Question: Count the number of objects in the diagram.
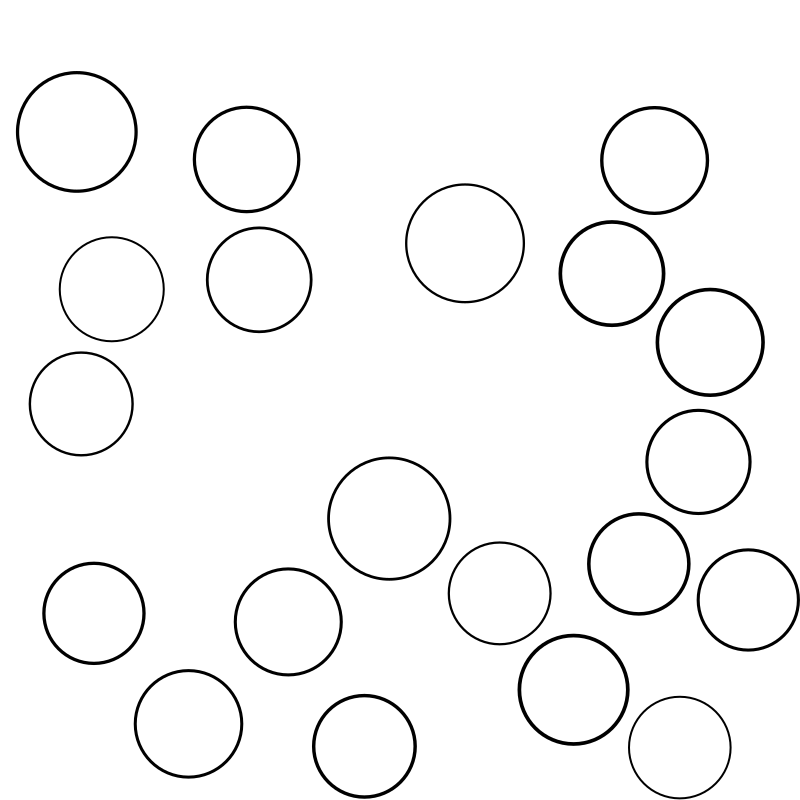
Answer: 20